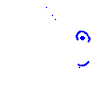
Particle: kaon